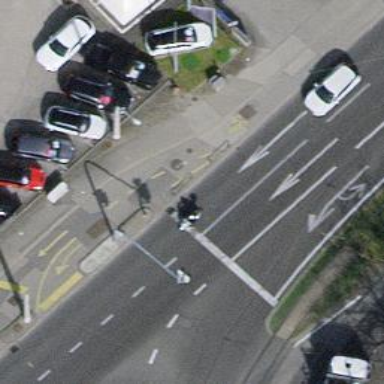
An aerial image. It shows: Asphalt sidewalk alongside asphalt cycleway.